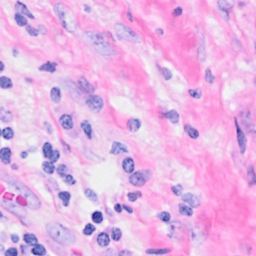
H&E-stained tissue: Breast